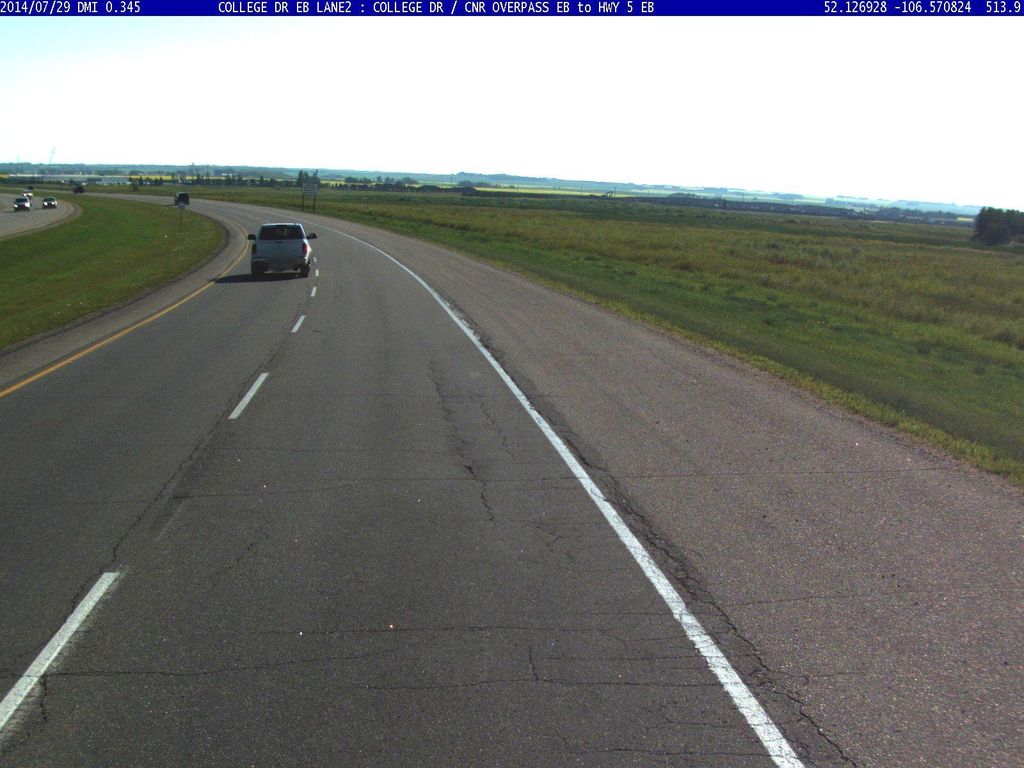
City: saskatoon